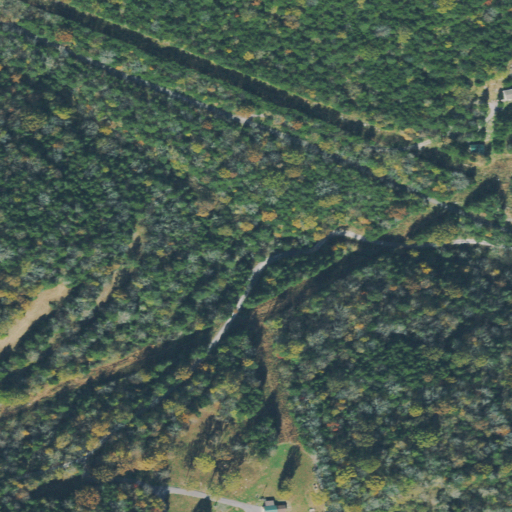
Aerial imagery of valley in Tennessee named Wilson Hollow containing evergreen forest, open development, deciduous forest, mixed forest, pasture, and low intensity development